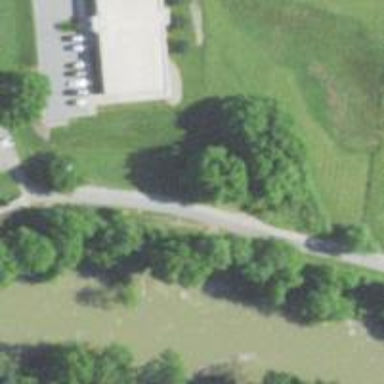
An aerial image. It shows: Asphalt path with excellent trail visibility.